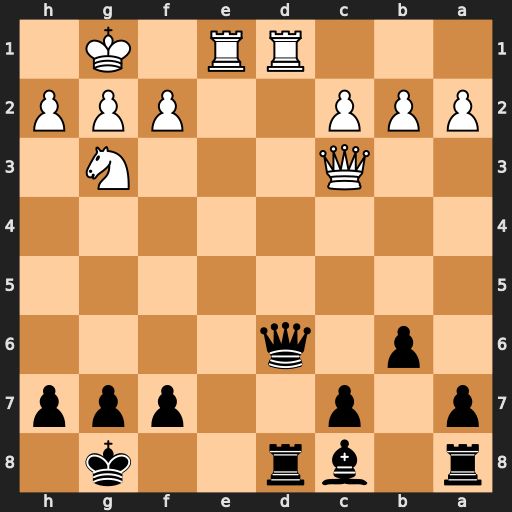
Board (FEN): r1br2k1/p1p2ppp/1p1q4/8/8/2Q3N1/PPP2PPP/3RR1K1
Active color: b
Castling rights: -
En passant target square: -
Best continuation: Qxd1 Rxd1 Rxd1+